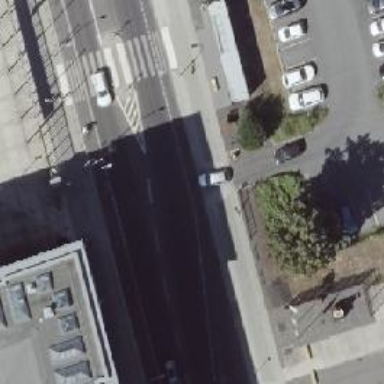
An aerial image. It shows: Secondary road with asphalt surface. There are separate sidewalks on both sides and dedicated cycling lanes on both sides.